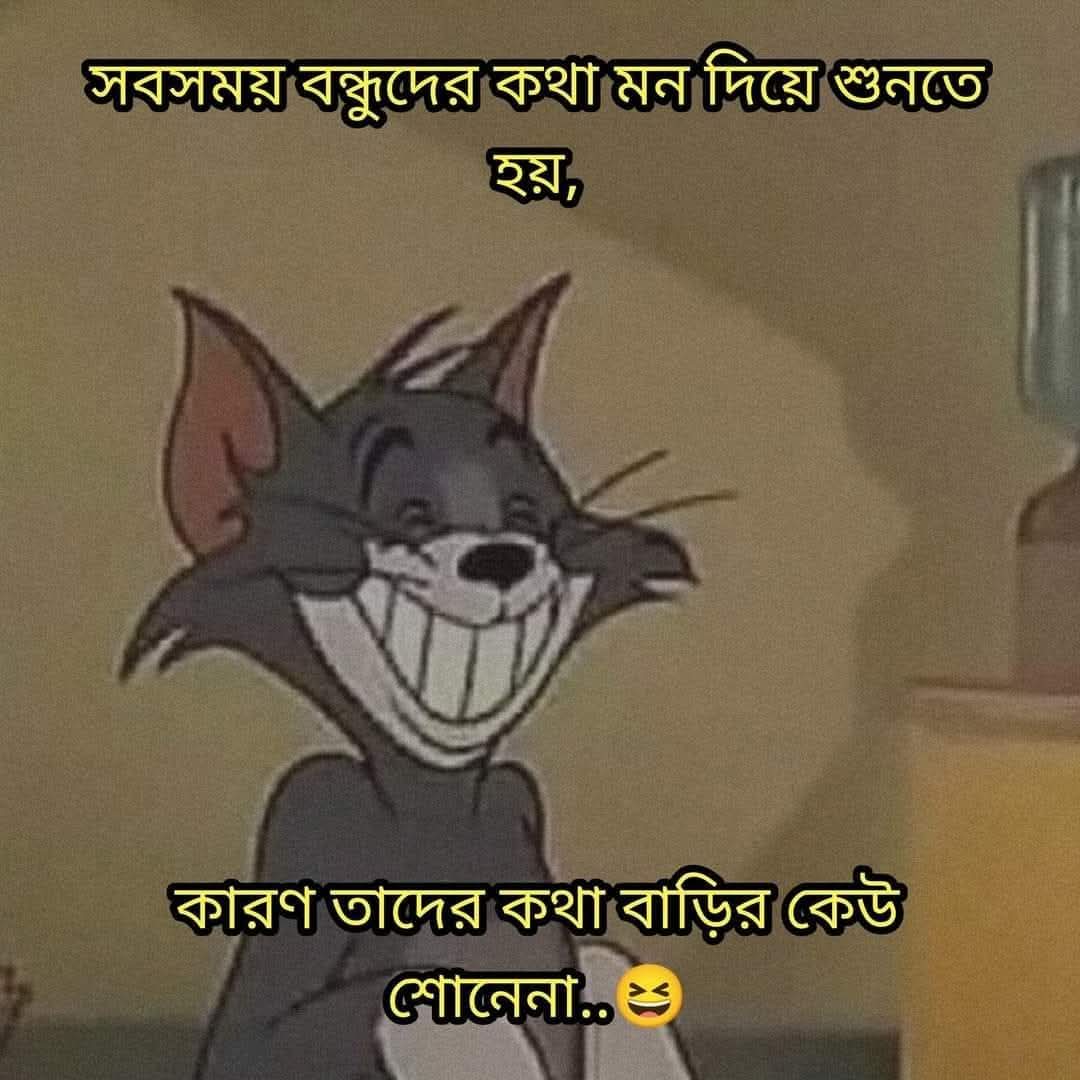
Text: সবসময় বন্ধুদের কথা মন দিয়ে শুনতে হয়,
কারণ তাদের কথা বাড়ির কেউ শোনেনা..
Label: Non Hate